Question: Is it possible to use youtube-dl to download video from a '.m3u8' stream file or other livestream formats?
When I copy the video URL into YouTube-dl it spits out:
'''
[https @ 0x7fc351416080] inflate return value: -3, incorrect header check
Last message repeated 15 times
'''
After that it spits out of couple lines of red text that doesn't seem to want to copy in properly, so I took a snippet:

Does anyone know if this is possible?
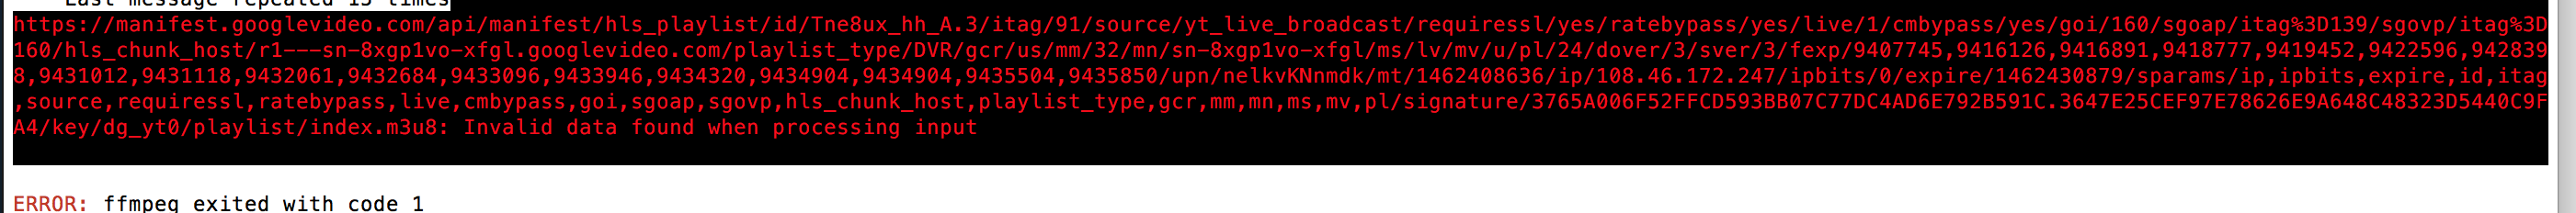
Answer: I'll be using this Live Event from NASA TV as an example:
<URL>
First, list the formats for the video:
'''
youtube-dl --list-formats https://www.youtube.com/watch\?v\=21X5lGlDOfg
[youtube] 21X5lGlDOfg: Downloading webpage
[youtube] 21X5lGlDOfg: Downloading m3u8 information
[youtube] 21X5lGlDOfg: Downloading MPD manifest
[info] Available formats for 21X5lGlDOfg:
format code extension resolution note
91 mp4 256x144 HLS 197k , avc1.42c00b, 30.0fps, mp4a.40.5@ 48k
92 mp4 426x240 HLS 338k , avc1.4d4015, 30.0fps, mp4a.40.5@ 48k
93 mp4 640x360 HLS 829k , avc1.4d401e, 30.0fps, mp4a.40.2@128k
94 mp4 854x480 HLS 1380k , avc1.4d401f, 30.0fps, mp4a.40.2@128k
300 mp4 1280x720 3806k , avc1.4d4020, 60.0fps, mp4a.40.2 (best)
'''
Pick the format you wish to download, and fetch the HLS m3u8 URL of the video from the manifest. I'll be using '94 mp4 854x480 HLS 1380k , avc1.4d401f, 30.0fps, mp4a.40.2@128k' for this example:
'''
youtube-dl -f 94 -g https://www.youtube.com/watch\?v\=21X5lGlDOfg
https://manifest.googlevideo.com/api/manifest/hls_playlist/expire/<PHONE>/ei/1y_lXuLOEsnXyQWYs4GABw/ip/81.190.155.248/id/21X5lGlDOfg.3/itag/94/source/yt_live_broadcast/requiressl/yes/ratebypass/yes/live/1/goi/160/sgoap/gir%3Dyes%3Bitag%3D140/sgovp/gir%3Dyes%3Bitag%3D135/hls_chunk_host/r5---sn-h0auphxqp5-f5fs.googlevideo.com/playlist_duration/30/manifest_duration/30/vprv/1/playlist_type/DVR/initcwndbps/8270/mh/N8/mm/44/mn/sn-h0auphxqp5-f5fs/ms/lva/mv/m/mvi/4/pl/16/dover/11/keepalive/yes/beids/<PHONE>/mt/<PHONE>/disable_polymer/true/sparams/expire,ei,ip,id,itag,source,requiressl,ratebypass,live,goi,sgoap,sgovp,playlist_duration,manifest_duration,vprv,playlist_type/sig/AOq0QJ8wRgIhAM2dGSece2shUTgS73Qa3KseLqnf85ca_9u7Laz7IDfSAiEAj8KHw_9xXVS_PV3ODLlwDD-xfN6rSOcLVNBpxKgkRLI%3D/lsparams/hls_chunk_host,initcwndbps,mh,mm,mn,ms,mv,mvi,pl/lsig/AG3C_xAwRQIhAJCO6kSwn7PivqMW7sZaiYFvrultXl6Qmu9wppjCvImzAiA7vkub9JaanJPGjmB4qhLVpHJOb9fZyhMEeh1EUCd-3Q%3D%3D/playlist/index.m3u8
'''
Note that link could be different and it contains expiration timestamp, in this case <PHONE> (about 6 hours).
Now that you have the HLS playlist, you can open this URL in VLC and save it using "Record", or write a small ffmpeg command:
'''
ffmpeg -i https://manifest.googlevideo.com/api/manifest/hls_playlist/expire/<PHONE>/ei/1y_lXuLOEsnXyQWYs4GABw/ip/81.190.155.248/id/21X5lGlDOfg.3/itag/94/source/yt_live_broadcast/requiressl/yes/ratebypass/yes/live/1/goi/160/sgoap/gir%3Dyes%3Bitag%3D140/sgovp/gir%3Dyes%3Bitag%3D135/hls_chunk_host/r5---sn-h0auphxqp5-f5fs.googlevideo.com/playlist_duration/30/manifest_duration/30/vprv/1/playlist_type/DVR/initcwndbps/8270/mh/N8/mm/44/mn/sn-h0auphxqp5-f5fs/ms/lva/mv/m/mvi/4/pl/16/dover/11/keepalive/yes/beids/<PHONE>/mt/<PHONE>/disable_polymer/true/sparams/expire,ei,ip,id,itag,source,requiressl,ratebypass,live,goi,sgoap,sgovp,playlist_duration,manifest_duration,vprv,playlist_type/sig/AOq0QJ8wRgIhAM2dGSece2shUTgS73Qa3KseLqnf85ca_9u7Laz7IDfSAiEAj8KHw_9xXVS_PV3ODLlwDD-xfN6rSOcLVNBpxKgkRLI%3D/lsparams/hls_chunk_host,initcwndbps,mh,mm,mn,ms,mv,mvi,pl/lsig/AG3C_xAwRQIhAJCO6kSwn7PivqMW7sZaiYFvrultXl6Qmu9wppjCvImzAiA7vkub9JaanJPGjmB4qhLVpHJOb9fZyhMEeh1EUCd-3Q%3D%3D/playlist/index.m3u8 -c copy output.ts
'''